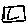
Label: square